Question: I have a calendar prompt which when selected is in the format 'MM/DD/YYYY' but when the filter is applied the timestamp gets appended to it.
Please see the attached picture.
I do not want the timestamp to be appended after applying the filter.

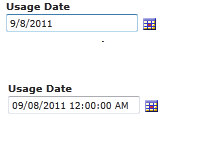
Answer: Figured out the problem - The data type of the selected column was DATETIME in the physical layer. Once I changed it to DATE everything was fine